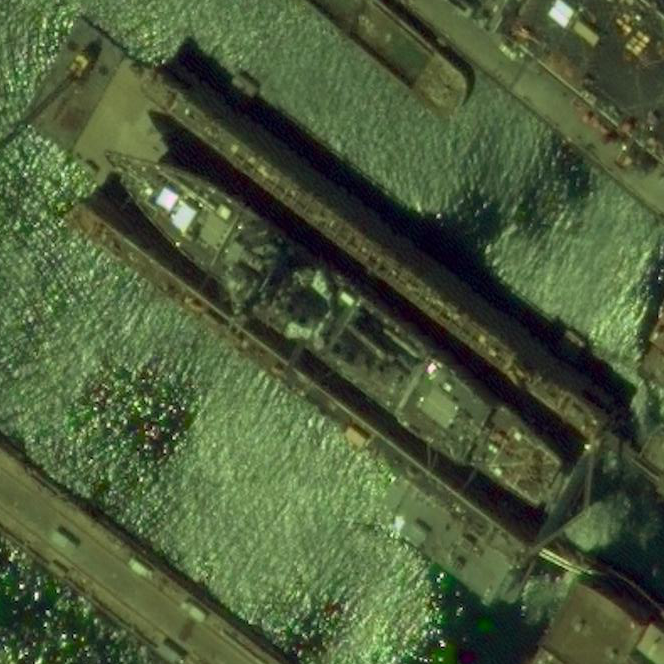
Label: destroyer